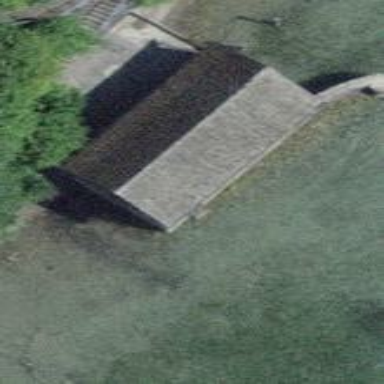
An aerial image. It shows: Boathouse building.